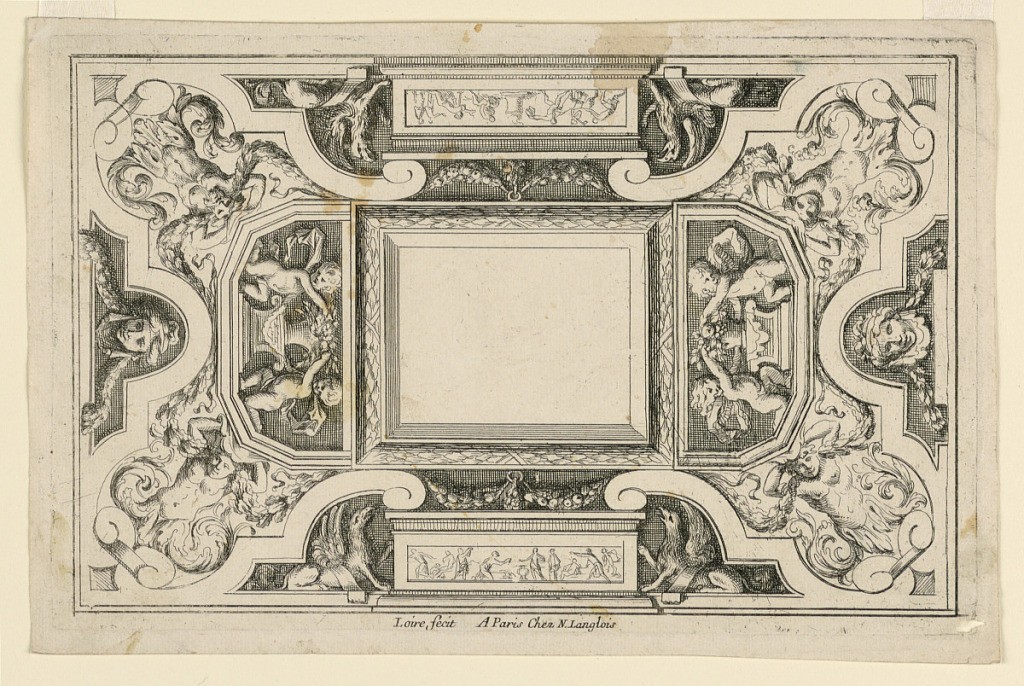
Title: Design for the Decoration of a Ceiling, No. 9 from "Plafons a la Moderne"
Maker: Nicolas Pierre Loir, French, 1624 - 1679
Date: ca. 1660
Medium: Etching on paper
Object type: Print
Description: Robert-Dumesnil III. 207. 1041. Signed bottom margin: ''Loire fecit A Paris Chez N. Langlois''.